Question: What is the most efficient way to display a grid of random images on android?
I have a list of random album art images, I need to generate a grid out of them and use it as a background in my activity, the images are downloaded asynchronously, scaled down and cached, displaying them in a grid seems to consume a lot of RAM,(yes I'm recycling the bitmaps, and using LRU cache)
Would drawing them to a canvas be a better solution? Are there other efficient ways to do that?
Is the GridView safe, are there any guarantees that it won't run out of memory?
P.S. drawing them to a canvas would require me to redraw when the orientation or activity's size changes.

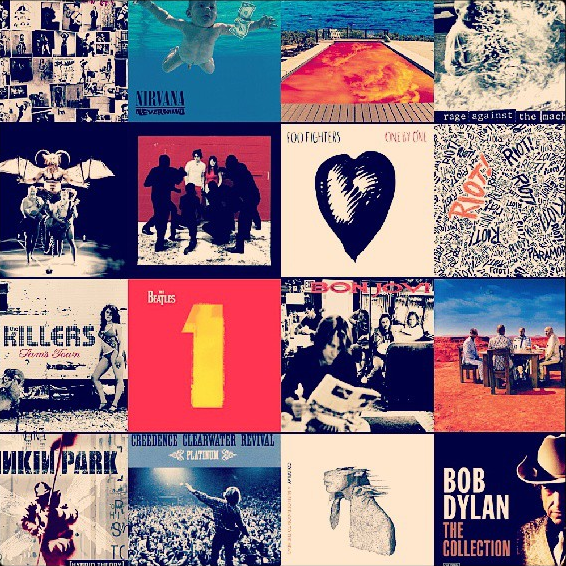
Answer: I don't think there is a more efficient way, at least I can not think of one right now. What you could do, that depends if grid view is necessary, is using the Image carousel from Romain Guy which is made in Renderscript. I do not have the URL at the moment but it is a google-code project.
Another page where sometime are good stuff for those things is <URL>
The LRUCache is really nice and fast and should do the trick. I also would be interested in a more efficient way.....